Field crop: maize
Growth stage: 2
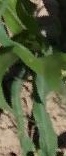
Species: maize